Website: bh-photo
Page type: receipt
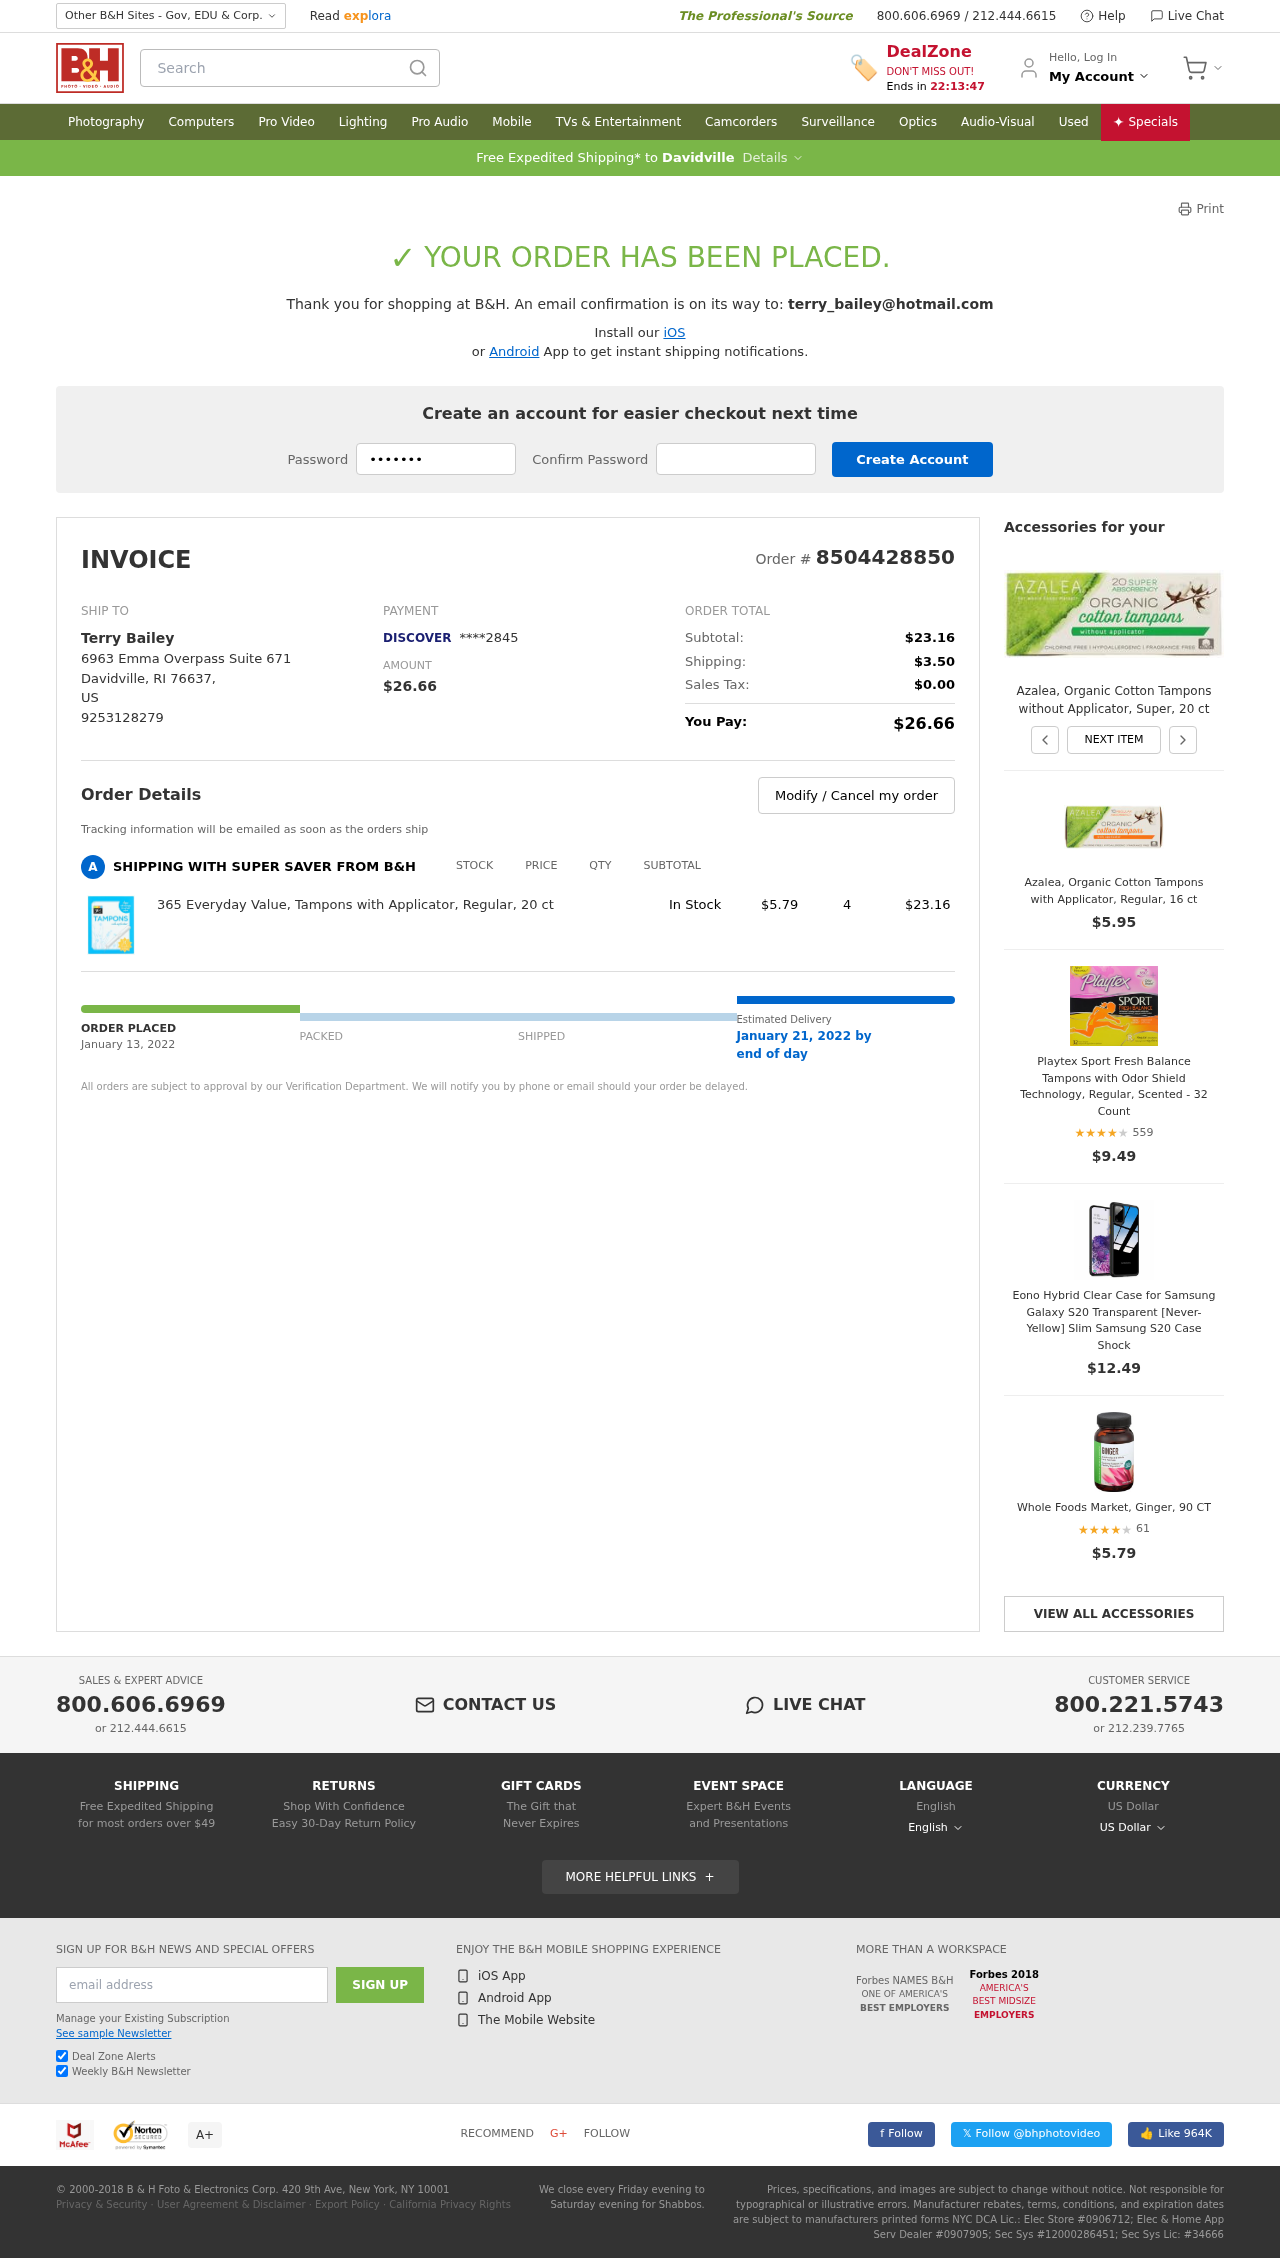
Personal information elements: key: PII_CARD_LAST4
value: ****2845
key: PII_CARD_TYPE
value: DISCOVER
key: PII_CITY
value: Davidville
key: PII_COUNTRY_CODE
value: US
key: PII_EMAIL
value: terry_bailey@hotmail.com
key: PII_FULLNAME
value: Terry Bailey
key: PII_PHONE
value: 9253128279
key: PII_POSTCODE
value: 76637
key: PII_STATE_ABBR
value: RI
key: PII_STREET
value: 6963 Emma Overpass Suite 671
Product elements: key: PRODUCT1_NAME
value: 365 Everyday Value, Tampons with Applicator, Regular, 20 ct
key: PRODUCT1_PRICE
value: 5.79
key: PRODUCT1_QUANTITY
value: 4
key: PRODUCT2_NAME
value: Azalea, Organic Cotton Tampons without Applicator, Super, 20 ct
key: PRODUCT3_NAME
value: Azalea, Organic Cotton Tampons with Applicator, Regular, 16 ct
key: PRODUCT3_PRICE
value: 5.95
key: PRODUCT4_NAME
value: Playtex Sport Fresh Balance Tampons with Odor Shield Technology, Regular, Scented - 32 Count
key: PRODUCT4_NUM_RATINGS
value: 559
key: PRODUCT4_PRICE
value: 9.49
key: PRODUCT4_RATING
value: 4.3
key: PRODUCT5_NAME
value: Eono Hybrid Clear Case for Samsung Galaxy S20 Transparent [Never-Yellow] Slim Samsung S20 Case Shock
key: PRODUCT5_PRICE
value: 12.49
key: PRODUCT6_NAME
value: Whole Foods Market, Ginger, 90 CT
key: PRODUCT6_NUM_RATINGS
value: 61
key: PRODUCT6_PRICE
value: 5.79
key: PRODUCT6_RATING
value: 4.1
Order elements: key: ORDER_ID
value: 8504428850
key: ORDER_TOTAL
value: $26.66
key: ORDER_SUBTOTAL
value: $23.16
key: ORDER_SHIPPING_COST
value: $3.50
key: ORDER_TAX
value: $0.00
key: ORDER_DATE
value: January 13, 2022
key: ORDER_DELIVERY_DATE
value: January 21, 2022 by
Search elements: key: HEADER_SEARCH
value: Search